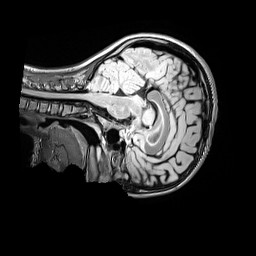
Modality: FLAIR
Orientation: sagittal
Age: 12
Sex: female
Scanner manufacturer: siemens
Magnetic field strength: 3 T
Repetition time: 5 s
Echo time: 0.388 s